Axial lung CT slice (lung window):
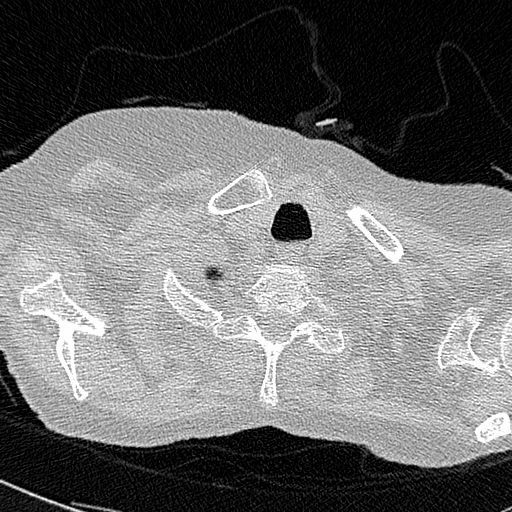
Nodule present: no